Измерение мощности излучения, попадающего на солнечную батарею, производится с помощью амперметра.
Определите зависимость коэффициента отражения лазерного излучения при переходе из среды с большим коэффициентом преломления (параллелепипеда) в среду с меньшим показателем преломления (воздух) от угла падения.
Оцените погрешность измеряемых величин.
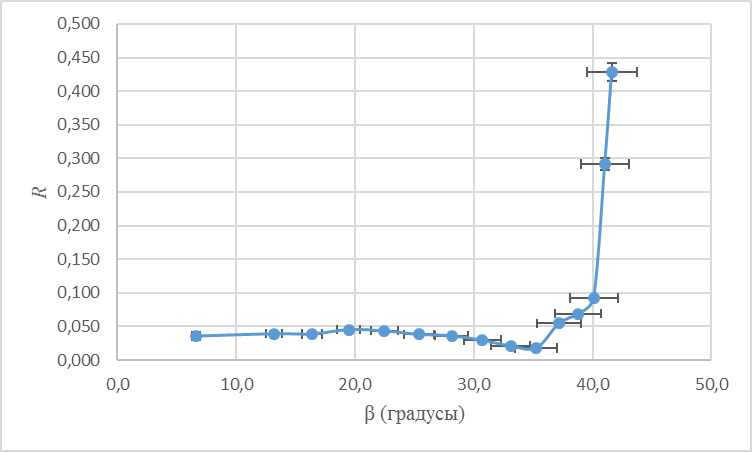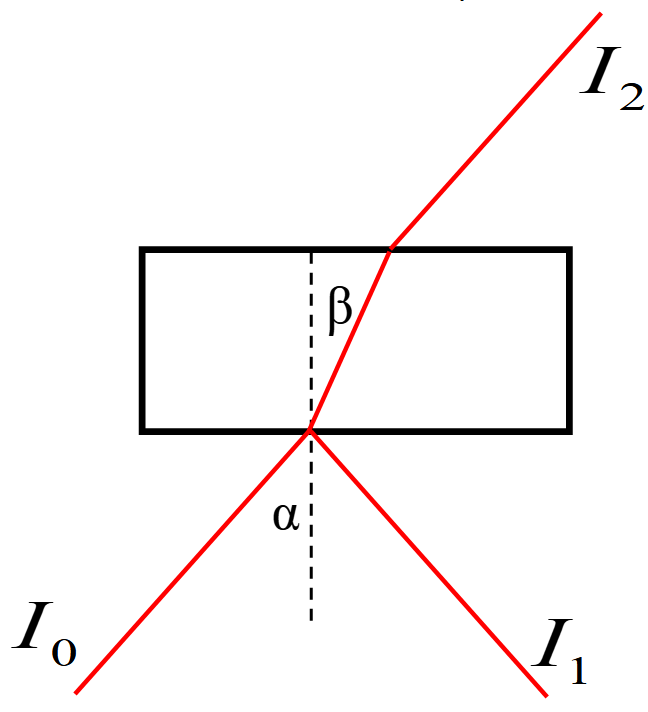
Определите зависимость коэффициента отражения лазерного излучения при переходе из среды с большим коэффициентом преломления (параллелепипеда) в среду с меньшим показателем преломления (воздух) от угла падения. Определите локальный минимум зависимости (исключая нулевой угол падения).

 Мощность лазерного излучения измеряется с помощью солнечной батареи и мультиметра. Мультиметр подключается к солнечной батарее в режиме амперметра. При каждом измерении необходимо также измерять величину тока короткого замыкания создаваемого фоновой засветкой солнечной батареи.Для получения необходимой зависимости будем использовать следующую схему:

 Измерение величины углов падения из воздуха в стекло $(\alpha)$ проводится с помощью транспортира. Удобнее всего навести лазер так, чтобы он проходил по центру листа по определенной оси (например, $0^\circ$). Вращается при этом сам параллелепипед. Очень важно выровнять луч лазера по горизонтальной плоскости, чтобы все лучи в дальнейшем шли вдоль этой плоскости. Для этого нужно использовать миллиметровку, добиваясь того, чтобы луч лазера светил на одном расстоянии от края на любой дистанции до листа миллиметровки.

 Для получения коэффициента отражения лазерного излучения при переходе из параллелепипеда в воздух, необходимо измерить мощность падающего излучения $I_0$, мощность излучения отраженного от первого раздела сред $I_1$  и мощность излучения прошедшего через параллелепипед $I_2$ . Искомый коэффициент отражения вычисляется по формуле:\[R = 1- \frac{I_2}{I_0 - I_1}\]При свечении в малую грань угол $\beta$ практически всегда будет больше или равен критического угла отражения, так что такая схема годится для измерения углов примерно от $40^\circ$ до $50^\circ$.Величина угла $\beta$ может быть найдена как прямым измерением (с помощью миллиметровки), так и пересчетом, измеряя угол $\alpha$ и вычисляя угол $\beta$ по формуле Снеллиуса. Для этого, однако, нужно найти коэффициент преломления $n$, который равен $1.5$ для данного материала.Результаты измерений занесем в таблицу:

Ответ:

$\alpha$$\beta$$I_0,~ мкА$$I_1,~ мкА$$I_{1засв}, ~мкА$$I_2,~ мкА$$I_{2засв}, ~мкА$$R$106.661327357240.0362013.261333957040.0392516.4613301057440.0393019.5613261057550.0453522.5613241057740.0434025.461317758440.0384528.161313859040.0365030.76139759850.0295533.16138760340.0216035.36138560340.0186537.261312657840.0547038.861325655740.0697540.161364550850.0928041.0613138534550.2928541.6613128528550.429

Ответ:

 Область, где $R$ стремится к единице, соответствует критическому углу отражения.

Ответ:

 Минимум в диапазоне $35^\circ \pm 2^\circ $
Решение: Мощность лазерного излучения измеряется с помощью солнечной батареи и мультиметра. Мультиметр подключается к солнечной батарее в режиме амперметра. При каждом измерении необходимо также измерять величину тока короткого замыкания создаваемого фоновой засветкой солнечной батареи.Для получения необходимой зависимости будем использовать следующую схему:  Измерение величины углов падения из воздуха в стекло $(\alpha)$ проводится с помощью транспортира. Удобнее всего навести лазер так, чтобы он проходил по центру листа по определенной оси (например, $0^\circ$). Вращается при этом сам параллелепипед. Очень важно выровнять луч лазера по горизонтальной плоскости, чтобы все лучи в дальнейшем шли вдоль этой плоскости. Для этого нужно использовать миллиметровку, добиваясь того, чтобы луч лазера светил на одном расстоянии от края на любой дистанции до листа миллиметровки. Для получения коэффициента отражения лазерного излучения при переходе из параллелепипеда в воздух, необходимо измерить мощность падающего излучения $I_0$, мощность излучения отраженного от первого раздела сред $I_1$ и мощность излучения прошедшего через параллелепипед $I_2$ . Искомый коэффициент отражения вычисляется по формуле:\[R = 1- \frac{I_2}{I_0 - I_1}\]При свечении в малую грань угол $\beta$ практически всегда будет больше или равен критического угла отражения, так что такая схема годится для измерения углов примерно от $40^\circ$ до $50^\circ$.Величина угла $\beta$ может быть найдена как прямым измерением (с помощью миллиметровки), так и пересчетом, измеряя угол $\alpha$ и вычисляя угол $\beta$ по формуле Снеллиуса. Для этого, однако, нужно найти коэффициент преломления $n$, который равен $1.5$ для данного материала.Результаты измерений занесем в таблицу: Область, где $R$ стремится к единице, соответствует критическому углу отражения. | $\alpha$ | $\beta$ | $I_0,~ мкА$ | $I_1,~ мкА$ | $I_{1засв}, ~мкА$ | $I_2,~ мкА$ | $I_{2засв}, ~мкА$ | $R$ | | --- | --- | --- | --- | --- | --- | --- | --- | | 10 | 6.6 | 613 | 27 | 3 | 572 | 4 | 0.036 | | 20 | 13.2 | 613 | 33 | 9 | 570 | 4 | 0.039 | | 25 | 16.4 | 613 | 30 | 10 | 574 | 4 | 0.039 | | 30 | 19.5 | 613 | 26 | 10 | 575 | 5 | 0.045 | | 35 | 22.5 | 613 | 24 | 10 | 577 | 4 | 0.043 | | 40 | 25.4 | 613 | 17 | 7 | 584 | 4 | 0.038 | | 45 | 28.1 | 613 | 13 | 8 | 590 | 4 | 0.036 | | 50 | 30.7 | 613 | 9 | 7 | 598 | 5 | 0.029 | | 55 | 33.1 | 613 | 8 | 7 | 603 | 4 | 0.021 | | 60 | 35.3 | 613 | 8 | 5 | 603 | 4 | 0.018 | | 65 | 37.2 | 613 | 12 | 6 | 578 | 4 | 0.054 | | 70 | 38.8 | 613 | 25 | 6 | 557 | 4 | 0.069 | | 75 | 40.1 | 613 | 64 | 5 | 508 | 5 | 0.092 | | 80 | 41.0 | 613 | 138 | 5 | 345 | 5 | 0.292 | | 85 | 41.6 | 613 | 128 | 5 | 285 | 5 | 0.429 |
Ответ: | $\alpha$ | $\beta$ | $I_0,~ мкА$ | $I_1,~ мкА$ | $I_{1засв}, ~мкА$ | $I_2,~ мкА$ | $I_{2засв}, ~мкА$ | $R$ | | --- | --- | --- | --- | --- | --- | --- | --- | | 10 | 6.6 | 613 | 27 | 3 | 572 | 4 | 0.036 | | 20 | 13.2 | 613 | 33 | 9 | 570 | 4 | 0.039 | | 25 | 16.4 | 613 | 30 | 10 | 574 | 4 | 0.039 | | 30 | 19.5 | 613 | 26 | 10 | 575 | 5 | 0.045 | | 35 | 22.5 | 613 | 24 | 10 | 577 | 4 | 0.043 | | 40 | 25.4 | 613 | 17 | 7 | 584 | 4 | 0.038 | | 45 | 28.1 | 613 | 13 | 8 | 590 | 4 | 0.036 | | 50 | 30.7 | 613 | 9 | 7 | 598 | 5 | 0.029 | | 55 | 33.1 | 613 | 8 | 7 | 603 | 4 | 0.021 | | 60 | 35.3 | 613 | 8 | 5 | 603 | 4 | 0.018 | | 65 | 37.2 | 613 | 12 | 6 | 578 | 4 | 0.054 | | 70 | 38.8 | 613 | 25 | 6 | 557 | 4 | 0.069 | | 75 | 40.1 | 613 | 64 | 5 | 508 | 5 | 0.092 | | 80 | 41.0 | 613 | 138 | 5 | 345 | 5 | 0.292 | | 85 | 41.6 | 613 | 128 | 5 | 285 | 5 | 0.429 | Ответ: $\alpha$$\beta$$I_0,~ мкА$$I_1,~ мкА$$I_{1засв}, ~мкА$$I_2,~ мкА$$I_{2засв}, ~мкА$$R$106.661327357240.0362013.261333957040.0392516.4613301057440.0393019.5613261057550.0453522.5613241057740.0434025.461317758440.0384528.161313859040.0365030.76139759850.0295533.16138760340.0216035.36138560340.0186537.261312657840.0547038.861325655740.0697540.161364550850.0928041.0613138534550.2928541.6613128528550.429
Ответ: Область, где $R$ стремится к единице, соответствует критическому углу отражения.
Ответ: Минимум в диапазоне $35^\circ \pm 2^\circ $

Оцените погрешность измеряемых величин.
Ответ: Погрешность измерения $I$ — примерно $1~ мкА$, из-за неровностей поверхности солнечного элемента и разного угла ориентации при измерениях. Отсюда, относительная погрешность $R$ примерно $3\%$. Погрешность угла $\beta$ определяется погрешностью измерения $n$, если вычислять его по формуле Снеллиуса, и равна примерно $5\%$.
Темы:
E, Оптика, IEPhO, Интенсивность, Поглощение света